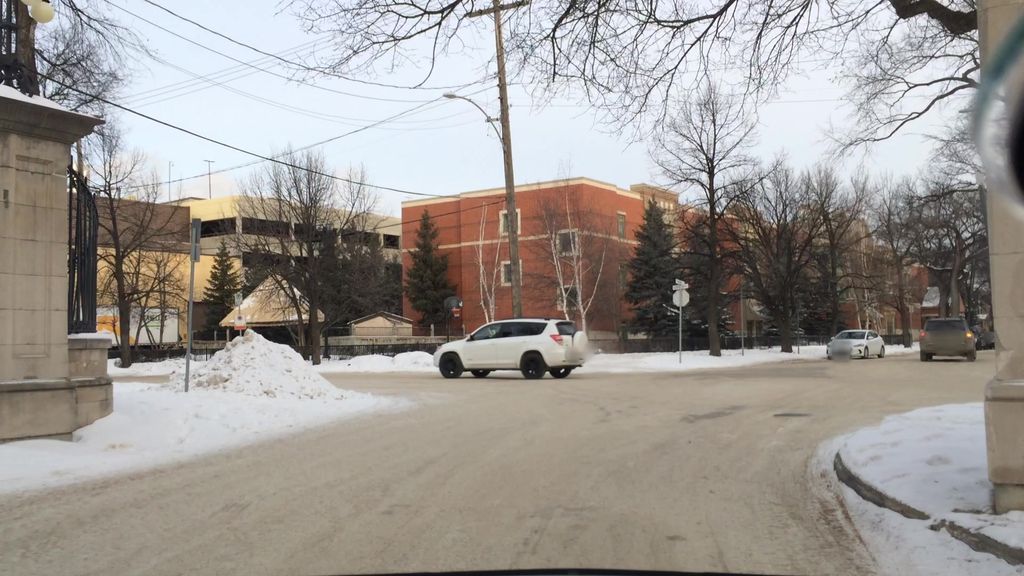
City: winnipeg